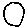
Label: circle